Question: In my test application I have two view controllers(VC1 and VC2) embedded in tab bar controller. Each view controller have "Jump" button, which move us to third view controller (VC3):

In VC1 I added function
'''
@IBAction func unwindFromVC3(segue: UIStoryboardSegue) {
print("Unwind from VC3")
}
'''
and connected "Save" bar item of VC3 with "Exit" icon for VC3.
So when I run my app and click "Jump" button of VC1 I moved to VC3, and when I click "Save", I moved back to VC1. That's ok.
If I move to VC2 bar and click "Jump" from there, I moved to VC3 again. But if I click "Save" from there I moved back to VC1 (not VC3) again.
I expected nothing happens there (because I don't have any "unwind" functions in VC2). So why I was moved to VC1? Is it possible to create two unwind actions for my "Save" item?
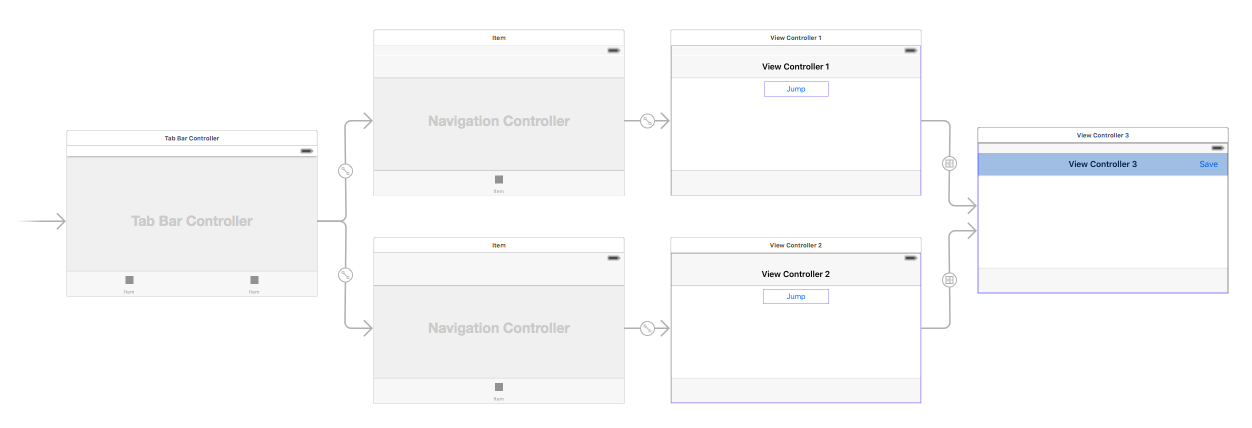
Answer: If you want to unwind back to VC2 from VC3, simply add 'unwindFromVC3' to VC2 as well:
'''
@IBAction func unwindFromVC3(segue: UIStoryboardSegue) {
print("Unwind from VC3")
}
'''
Then the unwind segue will unwind to the correct ViewController (the one that segued to VC3).
You only have to set up the unwind segue once, and as long as all ViewControllers that transition to VC3 implement 'unwindFromVC3', the save will return to the originating ViewController.